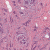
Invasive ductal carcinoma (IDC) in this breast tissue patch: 1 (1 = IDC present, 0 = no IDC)